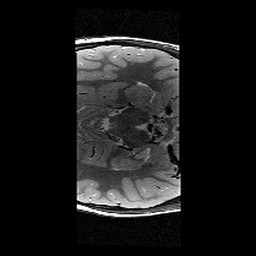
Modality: T2w
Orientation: axial
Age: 13
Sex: male
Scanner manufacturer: siemens
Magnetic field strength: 3 T
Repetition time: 8.46 s
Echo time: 0.067 s